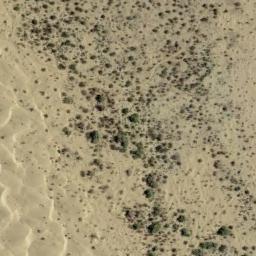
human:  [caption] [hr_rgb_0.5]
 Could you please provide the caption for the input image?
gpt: Chaparral is scattered in the sand from dense to sparse .

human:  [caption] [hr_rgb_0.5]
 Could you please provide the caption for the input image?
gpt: There are about a hundred trees in this desert .

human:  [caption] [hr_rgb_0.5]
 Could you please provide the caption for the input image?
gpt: The chaparral is on the yellow desert .

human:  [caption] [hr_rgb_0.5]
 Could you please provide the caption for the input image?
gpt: A lot of chaparrals of different sizes grow in the desert and some small sand dunes beside .

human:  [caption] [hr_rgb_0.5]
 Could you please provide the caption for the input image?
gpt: The middle of the chaparral is dense .